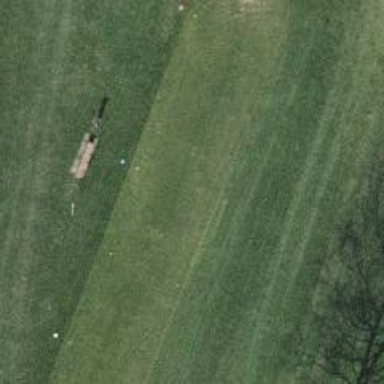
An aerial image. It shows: Grassy area designated as golf tee.